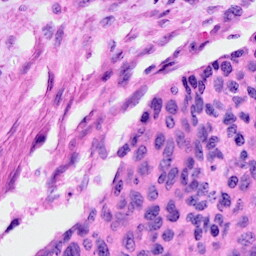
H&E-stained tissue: Cervix